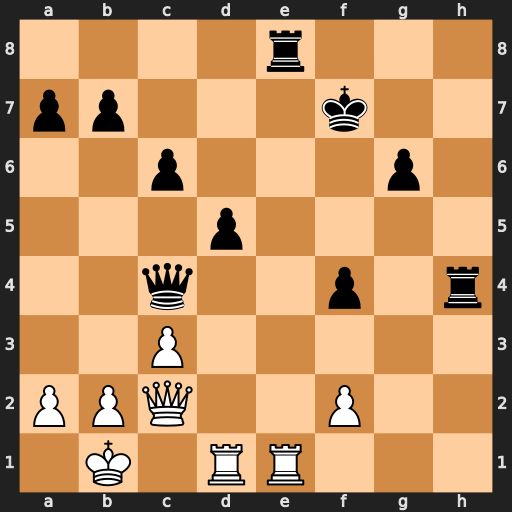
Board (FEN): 4r3/pp3k2/2p3p1/3p4/2q2p1r/2P5/PPQ2P2/1K1RR3
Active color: w
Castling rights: -
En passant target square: -
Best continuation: Rxe8 Kxe8 Qxg6+